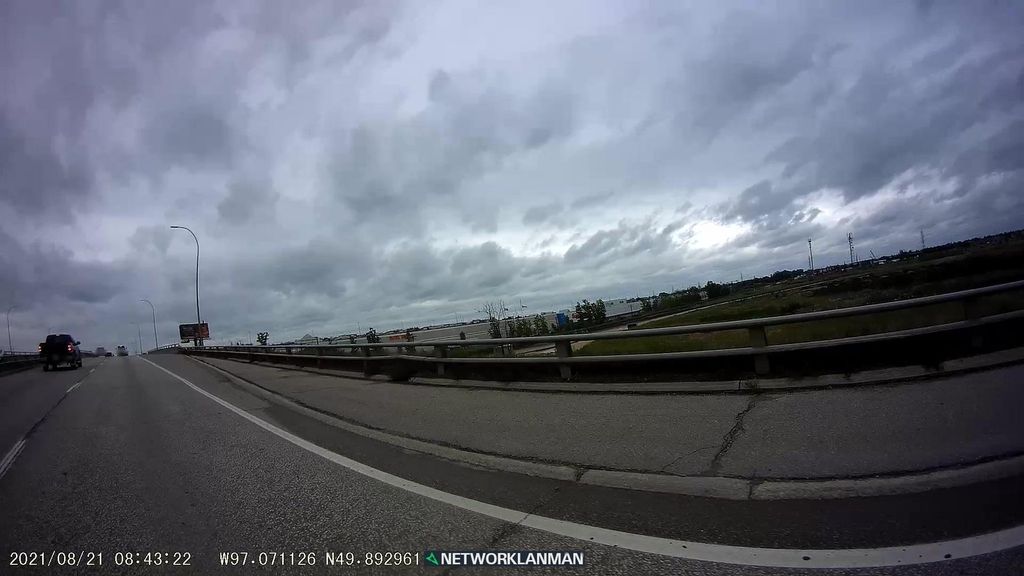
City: winnipeg